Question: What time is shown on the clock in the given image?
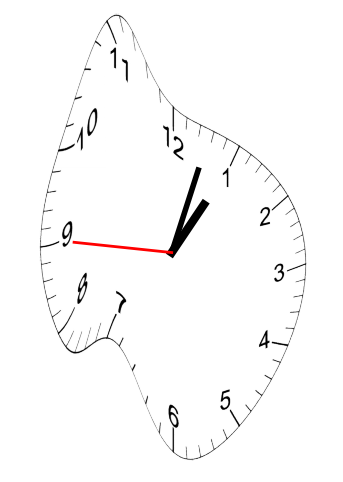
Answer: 01:02:45